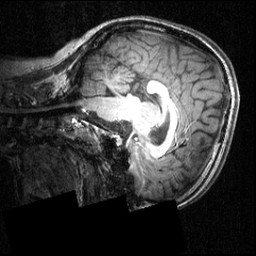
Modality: T1w
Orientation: sagittal
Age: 18
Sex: female
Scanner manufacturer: siemens
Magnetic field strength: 3.951 T
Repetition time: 1.5 s
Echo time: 0.00335 s